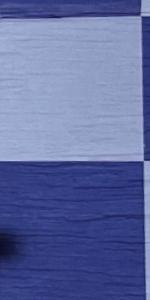
Label: Empty